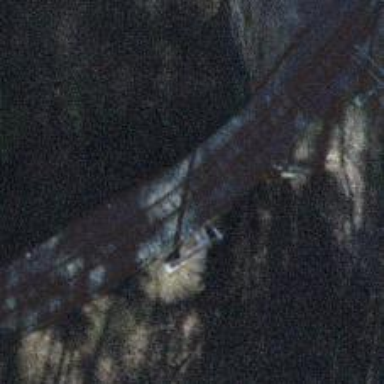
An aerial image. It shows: Narrow-gauge railway bridge with electrified contact lines and one track.